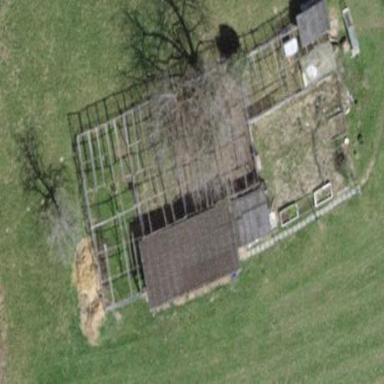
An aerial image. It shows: Shed.